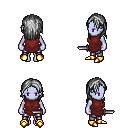
a pixel art fantasy rpg character, female body template, dark elf, purple skin, maroon tunic, metal pants, gray long hairstyle, gold boots, dagger, four views (front, back, left, right), 2x2 character sprite sheet, small pixel art, hard edges, no anti-aliasing